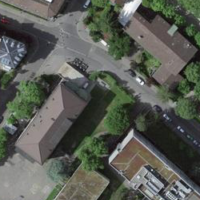
EUNIS habitat code: 54
Species observed at this site:
Chelidonium majus
Cornus sanguinea